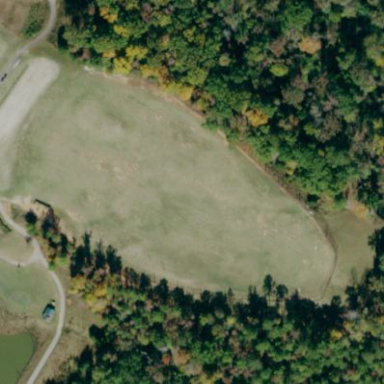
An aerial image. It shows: Golf fairway surrounded by grass.